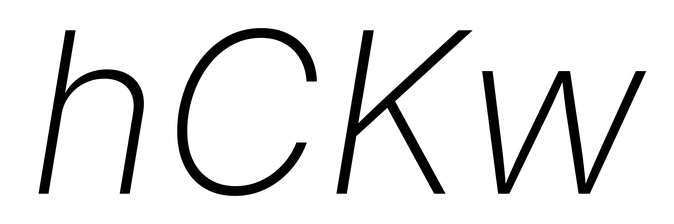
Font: Inter-Italic_ExtraLight_Italic